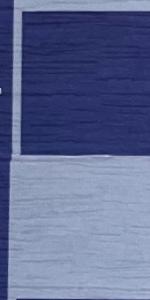
Label: Empty